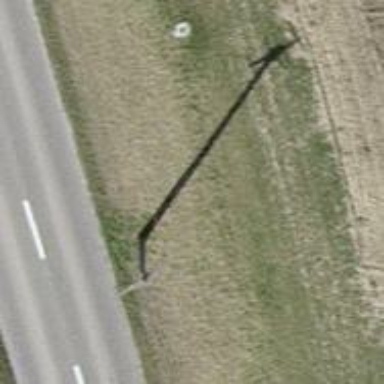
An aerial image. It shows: Power pole.